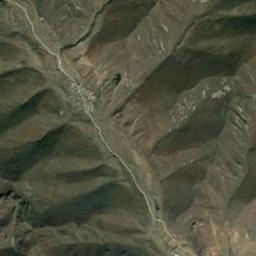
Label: mountain